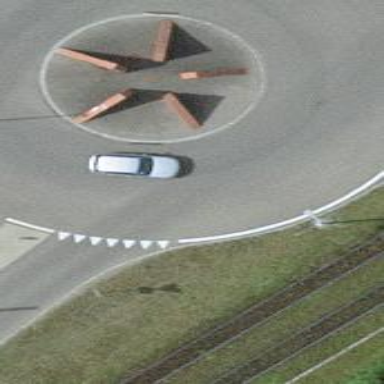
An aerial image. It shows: Primary highway with asphalt surface. The highway features roundabout with separate sidewalk.